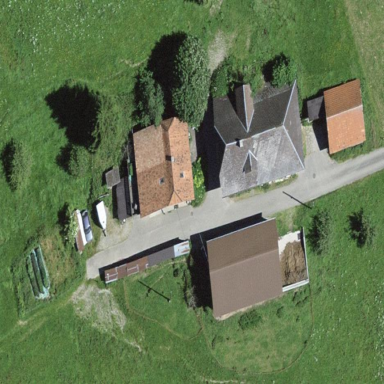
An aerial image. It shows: Farmyard area.